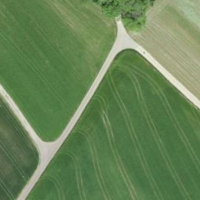
EUNIS habitat code: 25
Species observed at this site:
Milvus milvus
Milvus migrans